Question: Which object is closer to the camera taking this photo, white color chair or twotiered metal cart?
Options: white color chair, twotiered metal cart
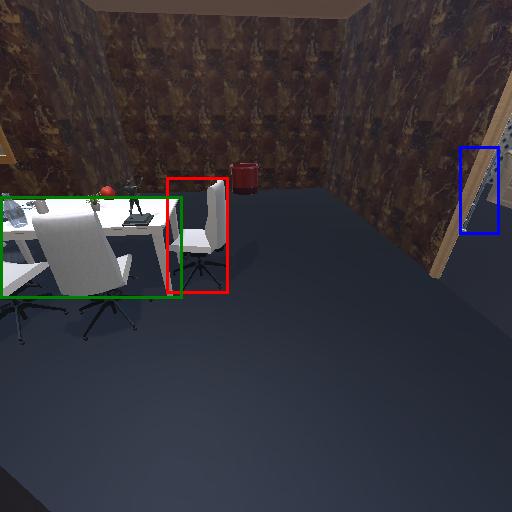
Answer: white color chair